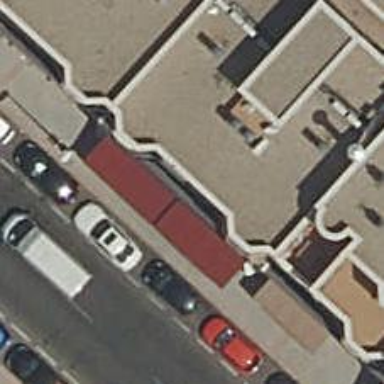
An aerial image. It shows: Restaurant.